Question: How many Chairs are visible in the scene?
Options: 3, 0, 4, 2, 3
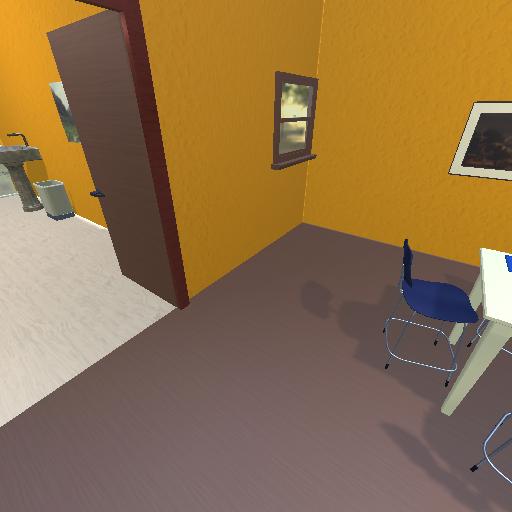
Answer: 3